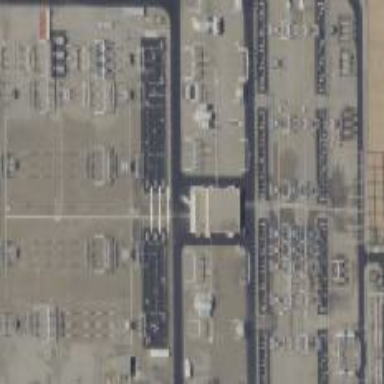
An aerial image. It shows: Power substation.